Question: I am trying to make it so that I can perform a command when the user clicks on a TabItem header in my TabControl.
Here is my code:
'''
<TabControl TabStripPlacement="Left" BorderThickness="1,0,0,0">
<TabItem Selector.IsSelected="{Binding IsGeneric, Mode=OneWay}">
<TabItem.Header>
<Button Content="Generic" Margin="0" Command="{Binding GenericSelected}"></Button>
</TabItem.Header>
<V:WasteEstimationGenericView DataContext="{Binding}"></V:WasteEstimationGenericView>
</TabItem>
<TabItem Selector.IsSelected="{Binding IsSTP, Mode=OneWay}">
<TabItem.Header>
<Button Content="STP" Margin="0" Command="{Binding STPSelected}"></Button>
</TabItem.Header>
<V:WasteEstimationSTPView DataContext="{Binding STPViewModel}"></V:WasteEstimationSTPView>
</TabItem>
</TabControl>
'''
However I end up this something that looks like this:

Can someone please tell me how to make my TabControl headers consume all the available space in the TabItem Header? I originally wanted to do this using a label but it had a problem where if the user clicked towards the edge of the header it would not execute the command, I would still prefer this to using buttons, but the buttons allow the users to target where they click.
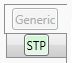
Answer: You will need to Modify the <URL>, more specifically the 'ContentPresenter', setting the 'VerticalAlignment' and 'HorizontalAlignment' to Stretch and setting the 'Margin' to what you are wanting, it is defaulted to 12,2,12,2.